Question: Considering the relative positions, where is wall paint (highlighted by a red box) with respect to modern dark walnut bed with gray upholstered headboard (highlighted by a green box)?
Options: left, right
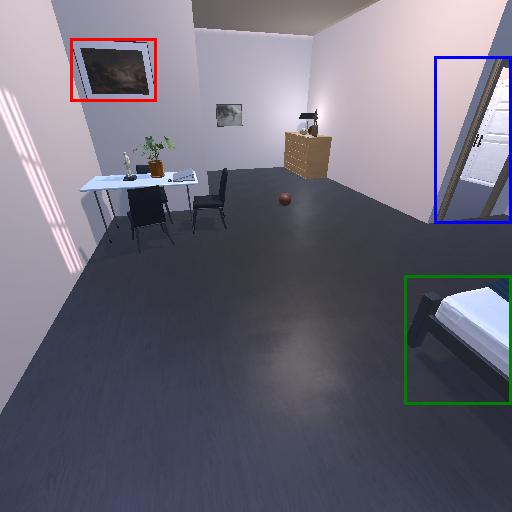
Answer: left